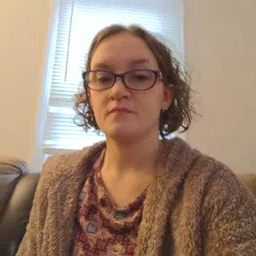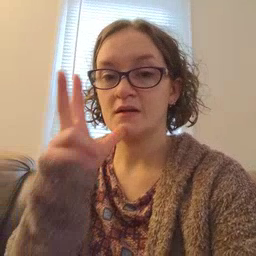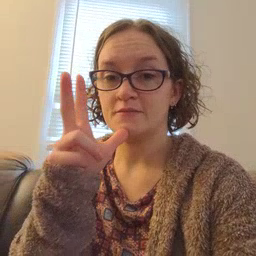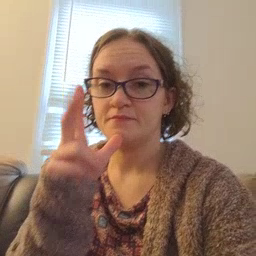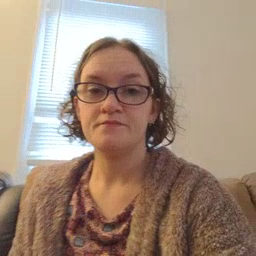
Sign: hen